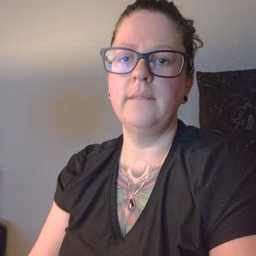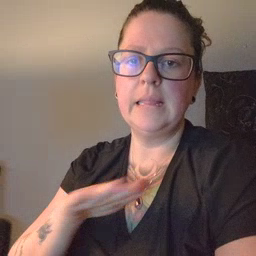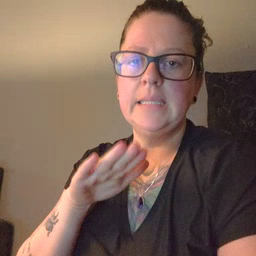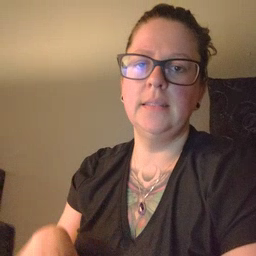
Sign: clean